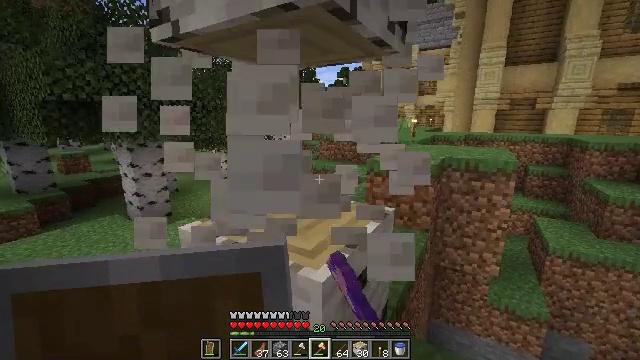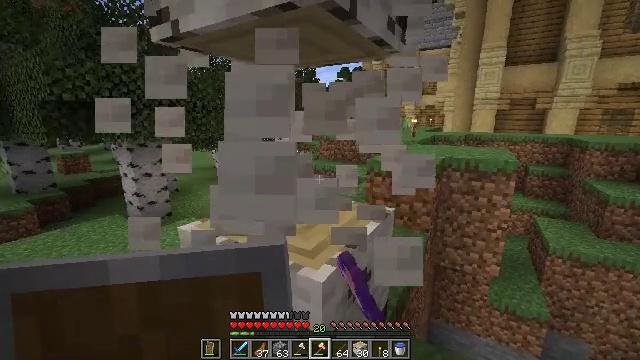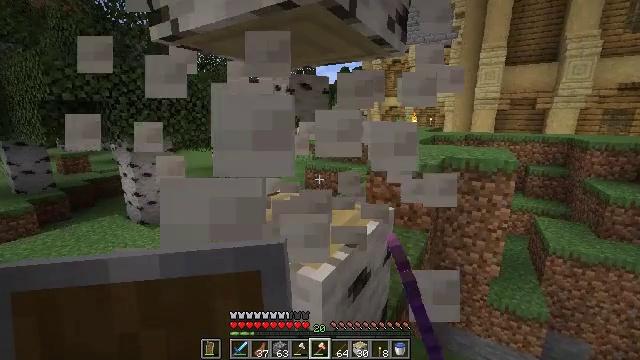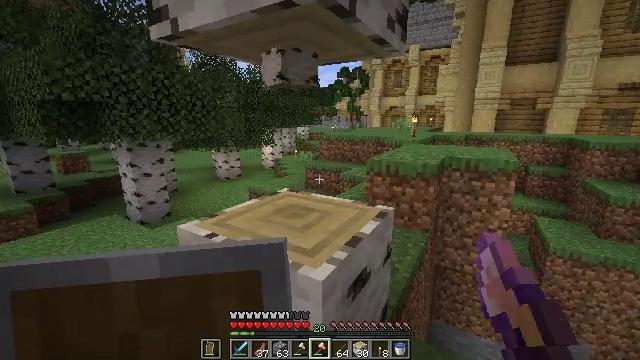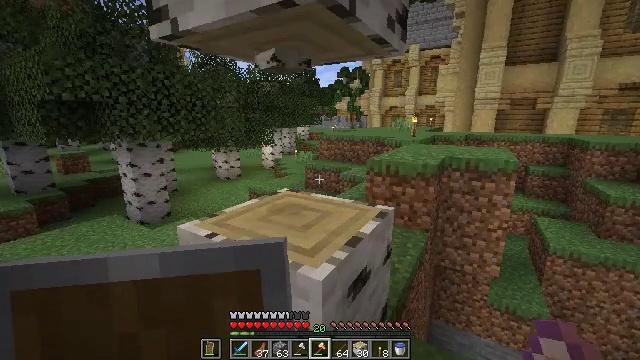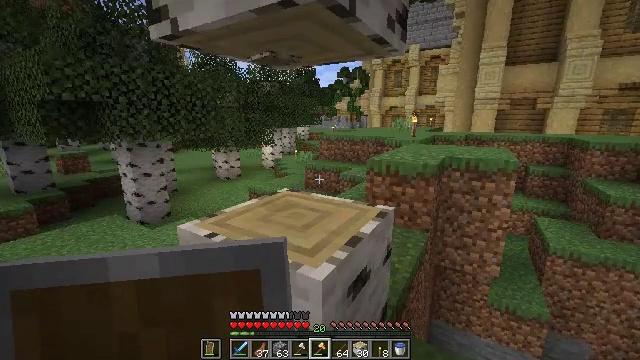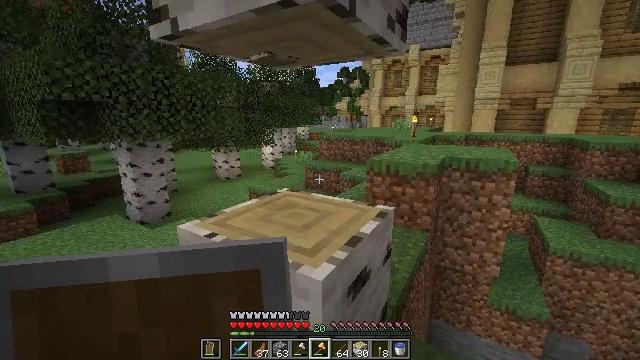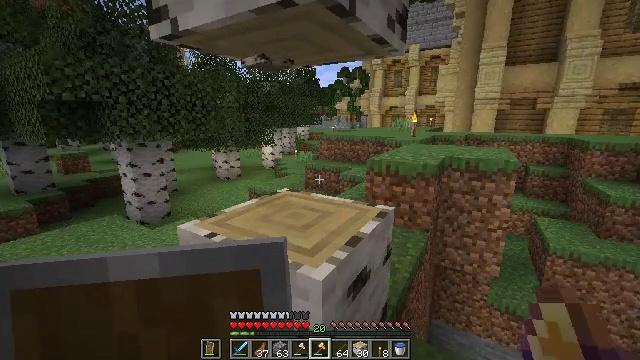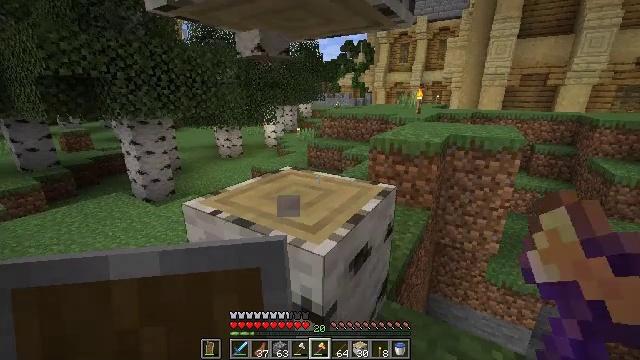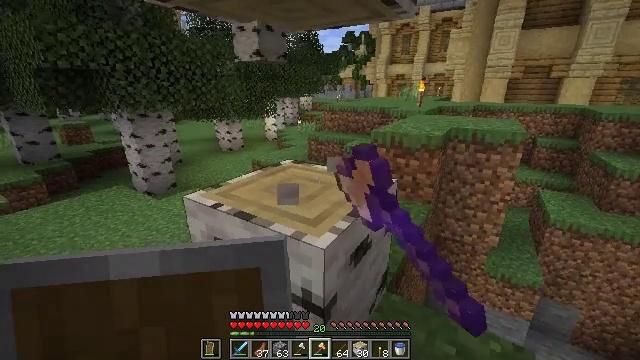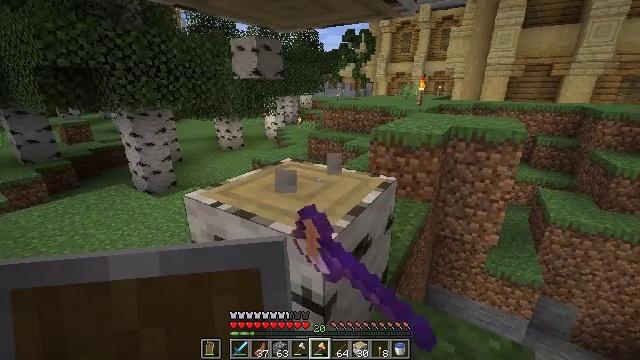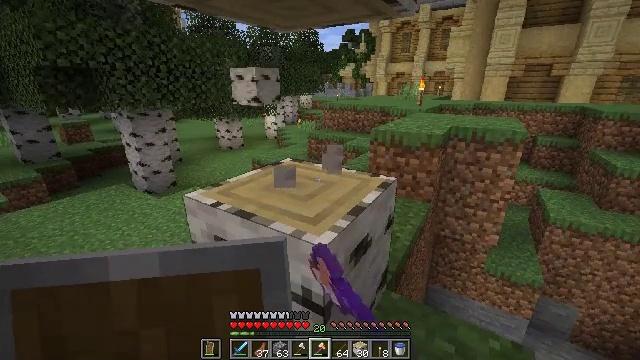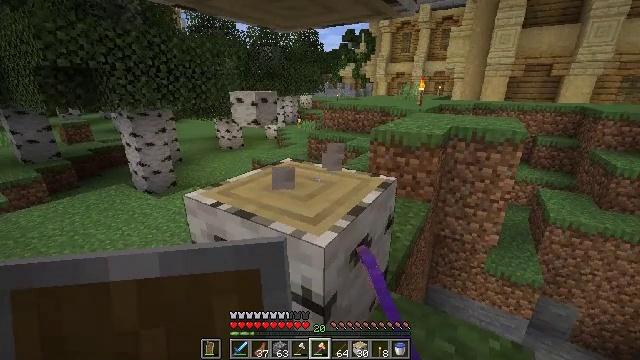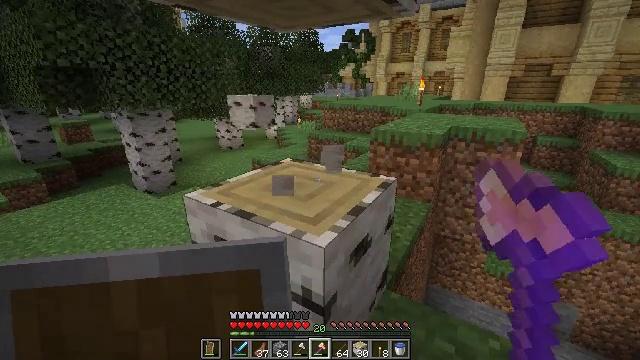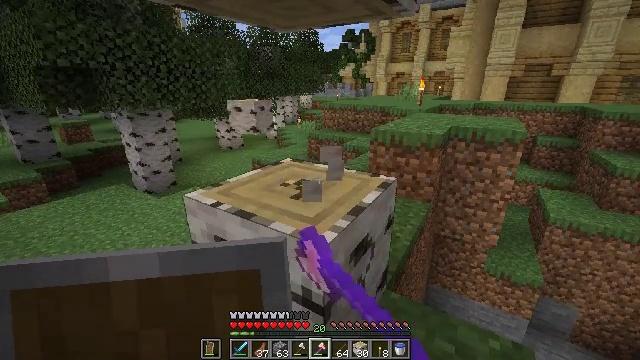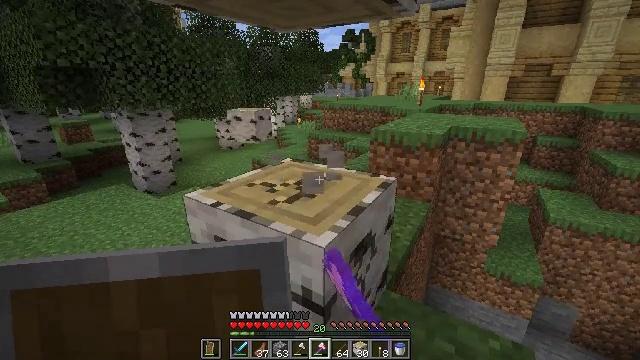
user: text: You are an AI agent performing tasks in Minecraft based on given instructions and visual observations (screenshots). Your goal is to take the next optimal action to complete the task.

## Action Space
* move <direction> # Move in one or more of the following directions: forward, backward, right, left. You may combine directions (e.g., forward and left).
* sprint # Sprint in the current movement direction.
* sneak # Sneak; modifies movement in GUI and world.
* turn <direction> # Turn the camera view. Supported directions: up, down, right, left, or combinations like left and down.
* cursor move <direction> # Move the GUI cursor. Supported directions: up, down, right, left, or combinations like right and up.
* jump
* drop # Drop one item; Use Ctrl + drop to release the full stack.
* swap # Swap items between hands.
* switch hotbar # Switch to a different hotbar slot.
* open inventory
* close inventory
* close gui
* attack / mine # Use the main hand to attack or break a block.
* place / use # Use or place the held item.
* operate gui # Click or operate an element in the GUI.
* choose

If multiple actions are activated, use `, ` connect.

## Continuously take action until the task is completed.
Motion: motion action
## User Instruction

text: Gather birch log for crafting.
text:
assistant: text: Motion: attack / mine
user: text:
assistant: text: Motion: attack / mine
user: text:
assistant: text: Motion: attack / mine
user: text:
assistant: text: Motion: attack / mine
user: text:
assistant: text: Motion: attack / mine
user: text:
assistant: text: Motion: attack / mine
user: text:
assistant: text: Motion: attack / mine
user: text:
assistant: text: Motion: turn down, attack / mine
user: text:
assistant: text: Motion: turn down, attack / mine
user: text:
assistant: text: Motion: attack / mine
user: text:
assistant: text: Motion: attack / mine
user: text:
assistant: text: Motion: attack / mine
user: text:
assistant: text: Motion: attack / mine
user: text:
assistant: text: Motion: attack / mine
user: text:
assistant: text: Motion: attack / mine
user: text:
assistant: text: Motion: attack / mine
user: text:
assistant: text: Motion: attack / mine
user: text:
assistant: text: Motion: attack / mine
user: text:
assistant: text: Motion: attack / mine
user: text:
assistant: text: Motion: attack / mine
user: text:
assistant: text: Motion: attack / mine
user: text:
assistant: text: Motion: attack / mine
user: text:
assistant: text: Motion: attack / mine
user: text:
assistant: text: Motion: attack / mine
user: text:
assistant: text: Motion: attack / mine
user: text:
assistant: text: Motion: attack / mine
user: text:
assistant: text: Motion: attack / mine
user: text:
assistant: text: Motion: attack / mine
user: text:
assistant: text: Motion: attack / mine
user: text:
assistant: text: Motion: attack / mine